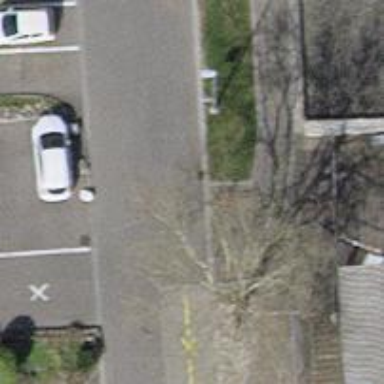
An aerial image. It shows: Bollard barrier.